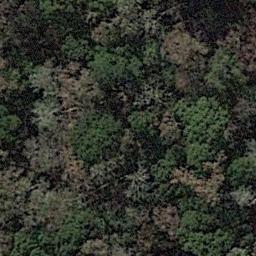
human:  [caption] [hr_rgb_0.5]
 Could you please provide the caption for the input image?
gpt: The forest is consist of yellow and green trees .

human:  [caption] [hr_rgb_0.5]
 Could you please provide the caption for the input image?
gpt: The forest has a lot of dense yellow trees and green trees .

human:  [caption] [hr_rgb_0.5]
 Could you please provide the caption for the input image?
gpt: This is a dense forest .

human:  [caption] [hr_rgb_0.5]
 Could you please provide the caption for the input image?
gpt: Many green trees are in a forest .

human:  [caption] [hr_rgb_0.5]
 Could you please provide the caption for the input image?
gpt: There are some brown trees and green trees in the forest .